Question: I want to display the shape value ('shape' argument for 'geom_point' function) in the plot annotation.
Below, for example, I am just writing ''point shape'' where I actually want the shape itself to be displayed. (This is a minimal example of something more complicated I want to do.)
Is there any way to do this?
'''
library(ggplot2)
ggplot(mtcars, aes(mpg , wt)) + geom_point(shape = 7) +
labs(title = "'point shape' represents data point")
'''

<URL>
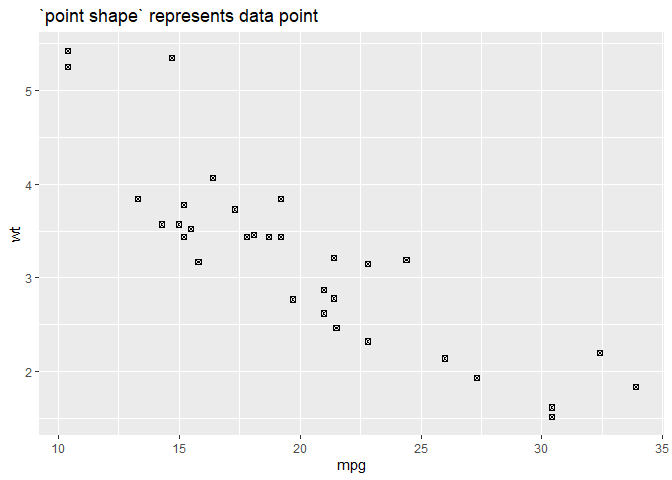
Answer: You could create the title as a custom annotation, which can be done by sticking a point and text together as graphical objects ("grobs"). Here's a little function that will do that, whilst allowing you to set the point shape and colour as well as the title text.
'''
library(grid)
make_title <- function(point_type = 7, label = "represents data point", col = "black")
{
Point <- grid::pointsGrob(x = 0.0 , y = 1.05, pch = point_type, gp = gpar(col = col))
Text <- grid::textGrob(x = 0.025, y = 1.055, just = "left", label)
Title <- grid::grobTree(Point, Text)
}
'''
Now you just add this to your plot as a custom annotation. You have to turn clipping off to allow plotting outside of the plot area, and add a blank title with a line break in it to give enough room for your new plot title:
'''
library(ggplot2)
ggplot(mtcars, aes(mpg , wt)) +
labs(title = "
") +
geom_point(shape = 7) +
annotation_custom(make_title()) +
coord_cartesian(clip = "off")
'''
<URL>
or if you need to change it:
'''
ggplot(mtcars, aes(mpg , wt)) +
labs(title = "
") +
geom_point(shape = 3, colour = "red") +
annotation_custom(make_title(3, "Different plot with red point", "red")) +
coord_cartesian(clip = "off")
'''
<URL>